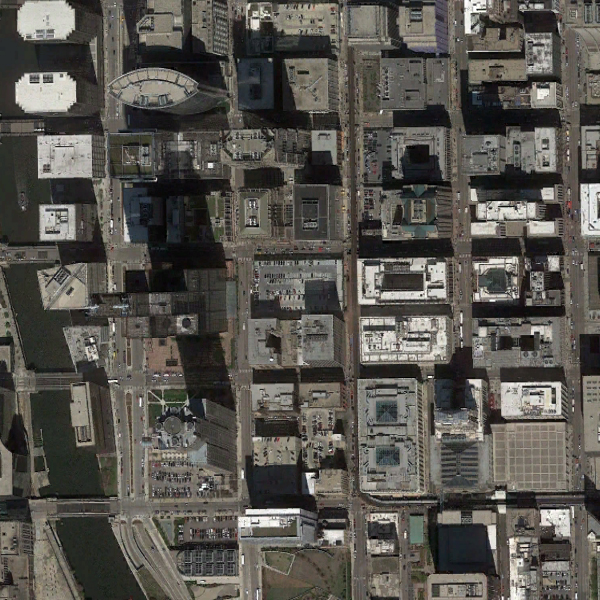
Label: Commercial